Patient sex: M
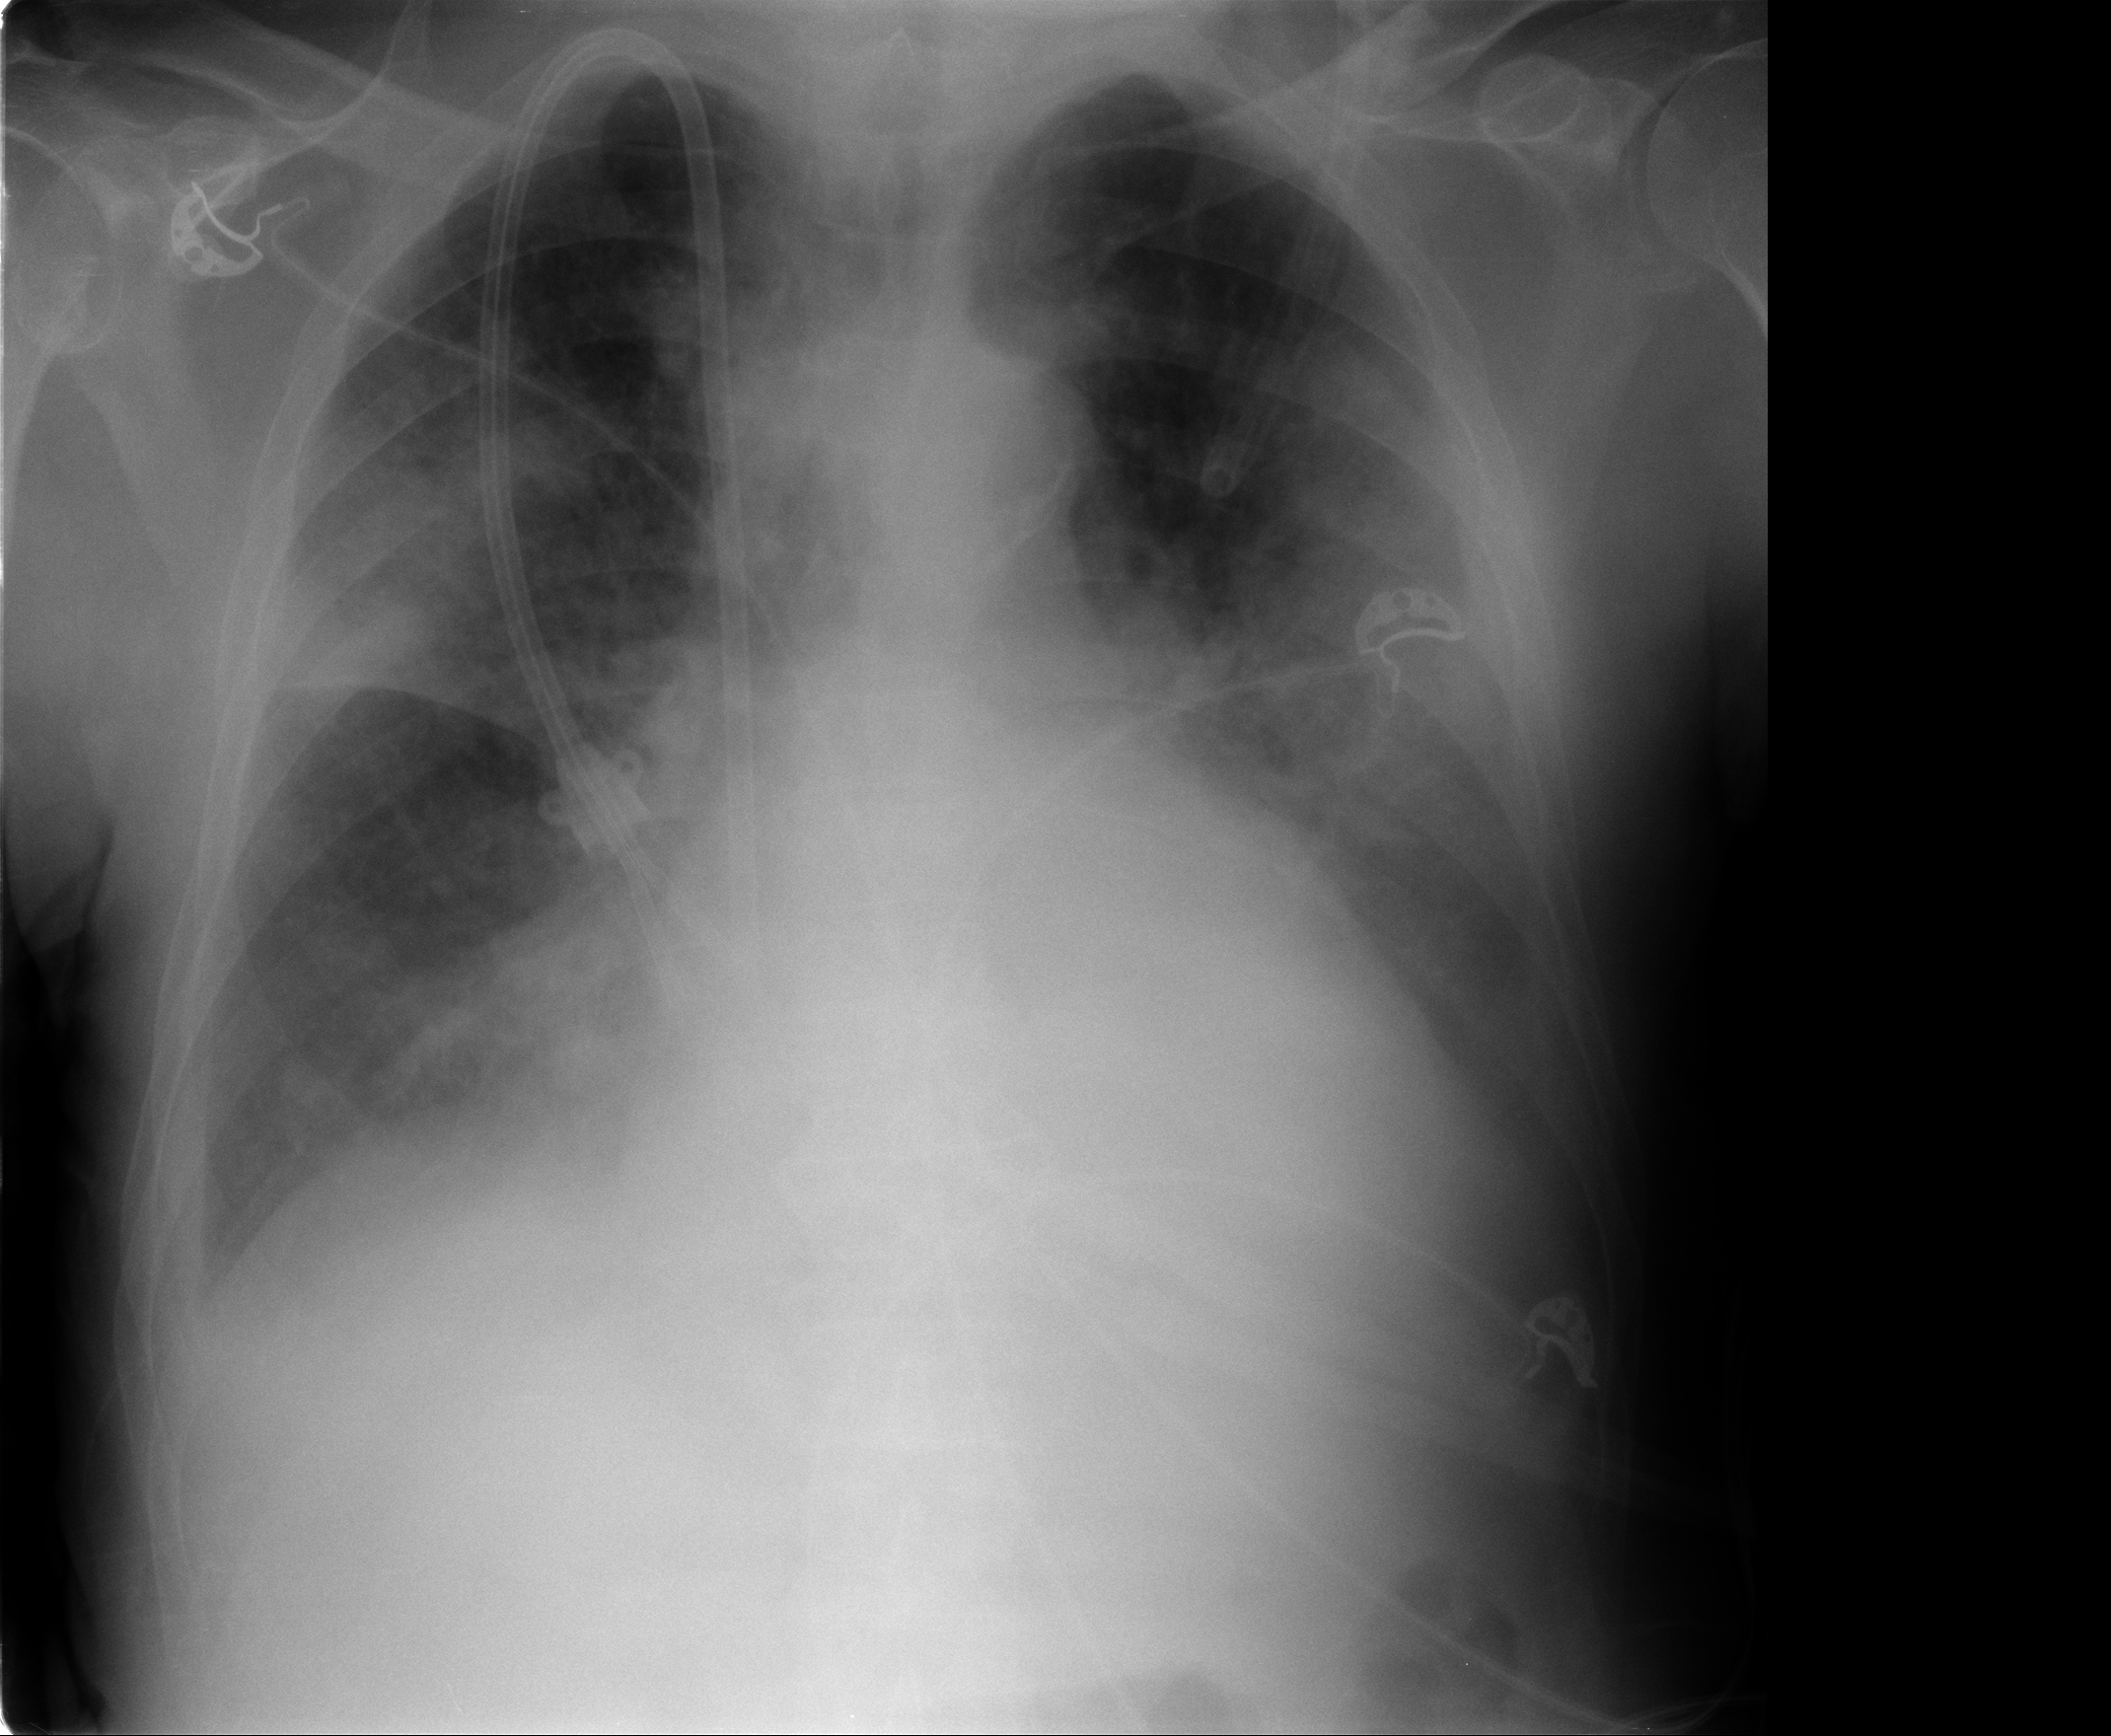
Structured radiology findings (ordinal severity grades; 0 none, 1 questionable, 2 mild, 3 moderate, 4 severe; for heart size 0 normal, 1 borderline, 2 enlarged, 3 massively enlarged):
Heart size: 2
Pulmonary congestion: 3
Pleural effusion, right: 2
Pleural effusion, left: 3
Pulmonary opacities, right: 3
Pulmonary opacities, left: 3
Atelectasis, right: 2
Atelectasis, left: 2